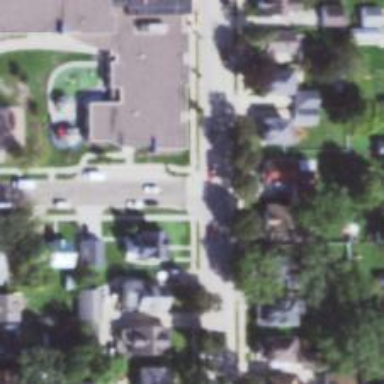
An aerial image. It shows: Residential road with separate sidewalk.